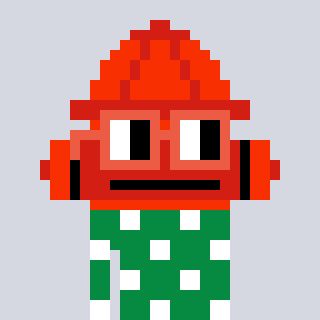
a pixel art character with square orange glasses, a fire hydrant-shaped head and a green-colored body on a cool background